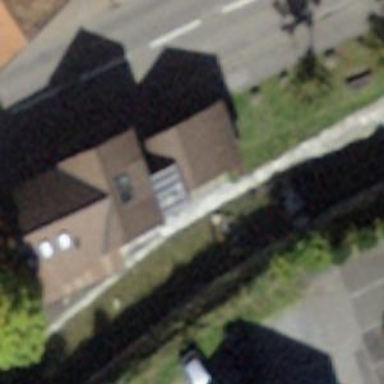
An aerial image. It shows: Rural barn.